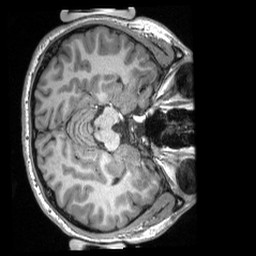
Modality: T1w
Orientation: axial
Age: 19
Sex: male
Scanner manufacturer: siemens
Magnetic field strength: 3 T
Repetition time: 2.3 s
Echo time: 0.00308 s